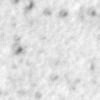
Label: no_change